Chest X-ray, AP view. Patient: 39 years old, sex F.
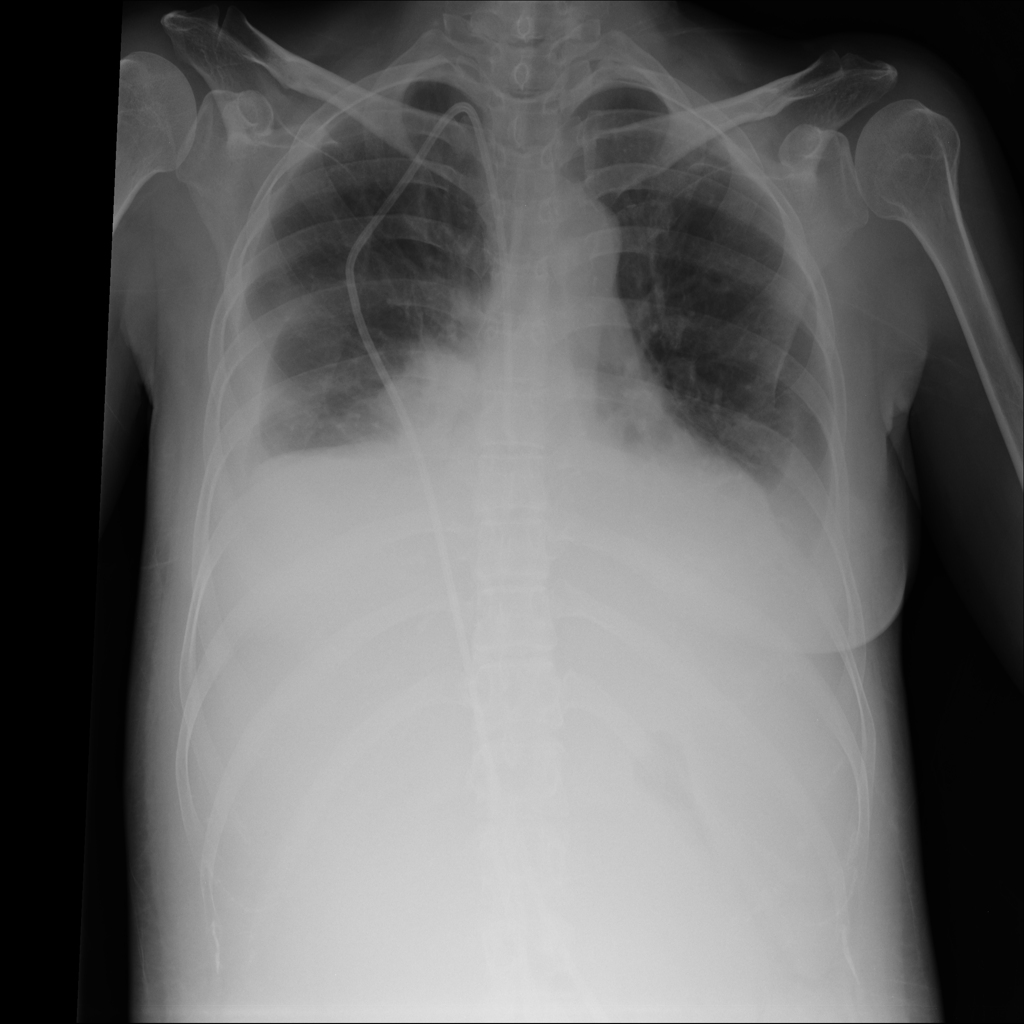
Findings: Effusion